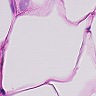
Metastatic tissue present: no